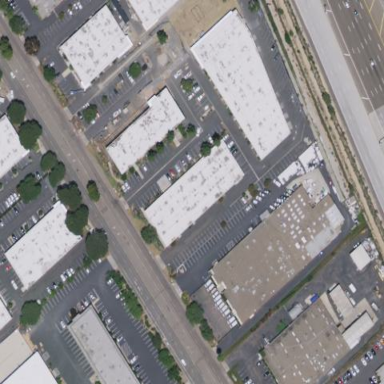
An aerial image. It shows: Industrial building.